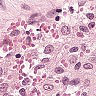
Metastatic tissue present: no